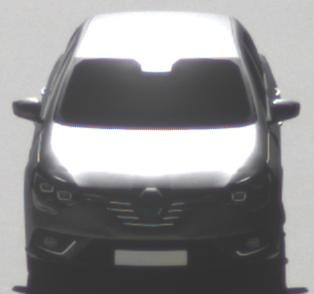
Make: Renault
Model: Mégane ENERGY TCe 100
Detailed model: Mégane (IV)
Model produced from: 2016/03
Model produced until: 2018/08
Doors: 5
Color: gray
Road condition: dry road
Daytime: morning or afternoon
Contrast: high contrast